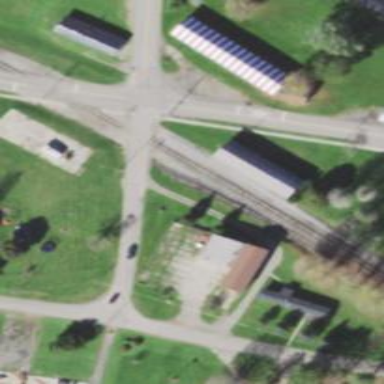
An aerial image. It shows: Level crossing along the railway.